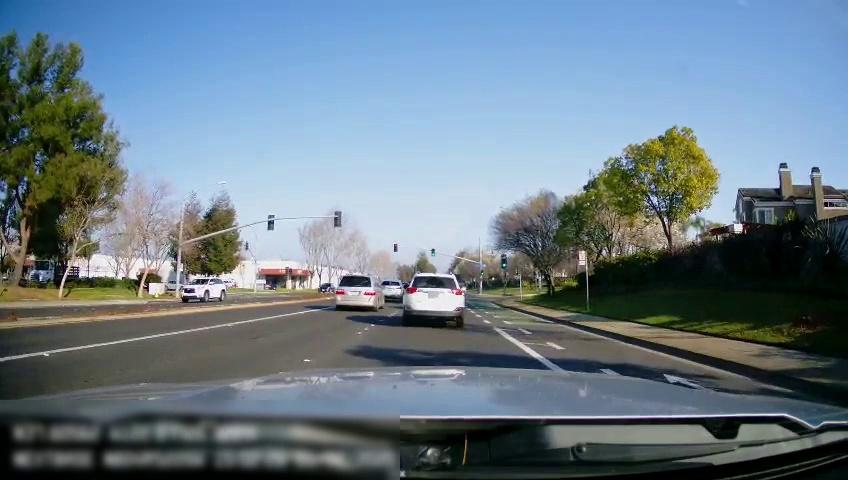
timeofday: Day
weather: Sunny
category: Drivable Space
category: Drivable Space
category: Vehicles | Car
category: Vehicles | Car
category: Vehicles | SUV
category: Vehicles | Car
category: Vehicles | SUV
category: Vehicles | Van
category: Vehicles | SUV
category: Lanes | Alternate Lane
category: Lanes | Alternate Lane
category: Lanes | Opposite Lane
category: Lanes | Current Lane
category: Lanes | Current Lane
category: Traffic | Lights
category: Traffic | Lights
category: Traffic | Lights
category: Traffic | Lights
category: Traffic | Lights
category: Traffic | Signs